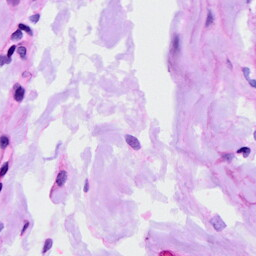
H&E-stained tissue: Ovarian